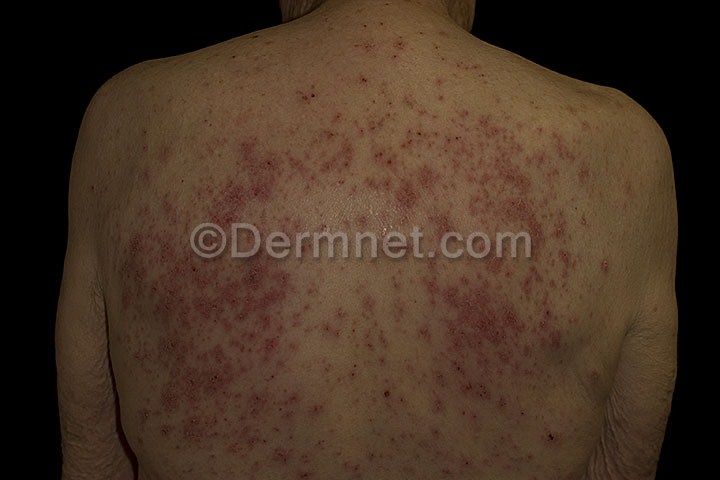
Disease: Eczema Photos